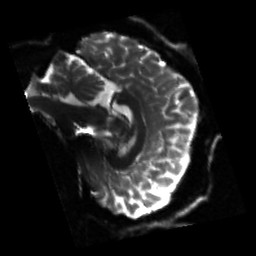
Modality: sbref
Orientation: sagittal
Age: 26
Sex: male
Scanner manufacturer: siemens
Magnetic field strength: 3 T
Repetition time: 3.23 s
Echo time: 0.0892 s